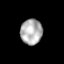
Tissue: prostate
Cell type: T cells
Senescence score: 0.1019
Nuclear area (px): 539
Mean DAPI intensity: 176.92